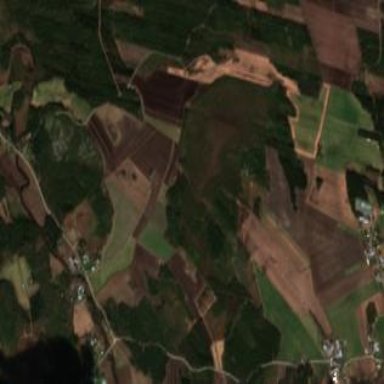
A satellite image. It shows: Picturesque farmland scene.